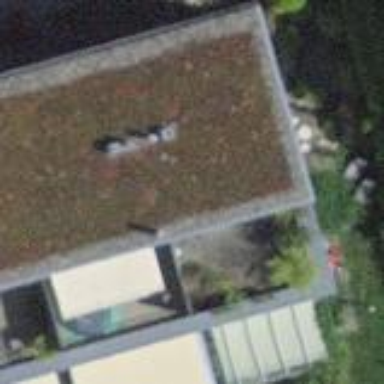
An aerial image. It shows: Terrace building.